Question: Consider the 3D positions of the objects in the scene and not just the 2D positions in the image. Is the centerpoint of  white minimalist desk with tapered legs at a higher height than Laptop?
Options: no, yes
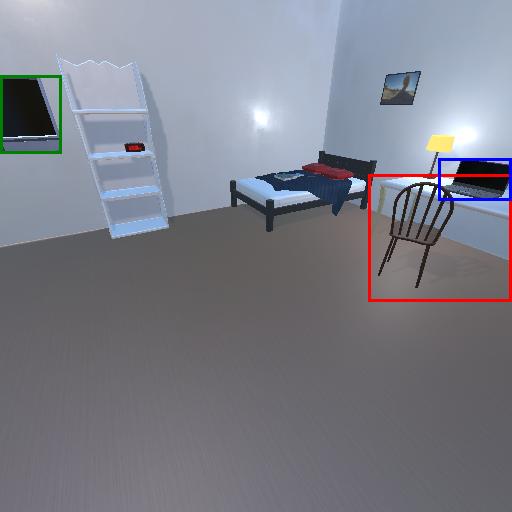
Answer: no